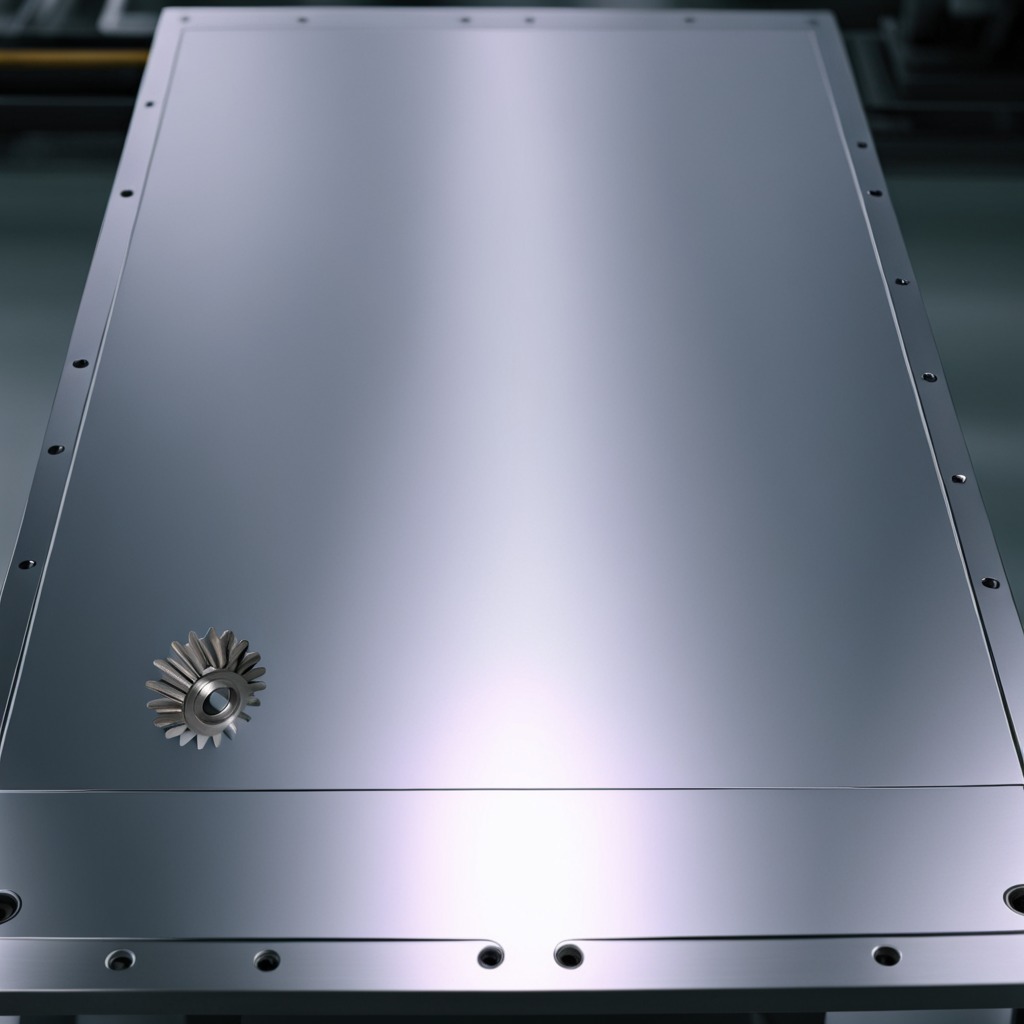
A steel gear with teeth is lying on the metal table in a machine shop under fluorescent lights.